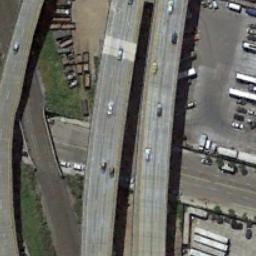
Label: overpass